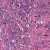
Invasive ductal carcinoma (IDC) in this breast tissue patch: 1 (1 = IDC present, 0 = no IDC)